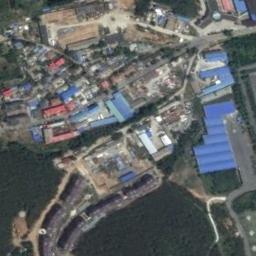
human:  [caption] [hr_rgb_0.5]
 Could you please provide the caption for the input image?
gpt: Neatly planned factories and roads in an industrial area with green space next to them .

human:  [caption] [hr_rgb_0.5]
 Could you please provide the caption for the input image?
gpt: There is a long building on the left of the industrial area .

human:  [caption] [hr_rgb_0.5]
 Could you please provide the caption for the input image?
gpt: The industrial area with lots of workshops of different colors and sizes is next to a forest .

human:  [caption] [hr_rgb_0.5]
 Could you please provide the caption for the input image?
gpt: Many houses of different shapes and sizes are in the industrial area .

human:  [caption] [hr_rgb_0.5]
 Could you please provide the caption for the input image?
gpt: There are some blue buildings on the industrial area with green trees around .